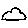
Label: cloud